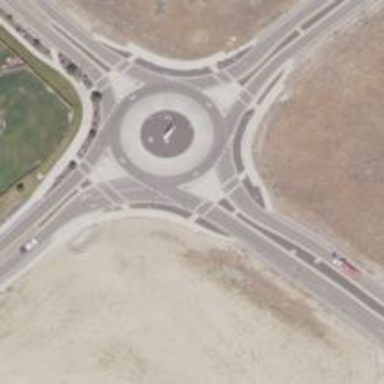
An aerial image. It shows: Roundabout at tertiary road junction.